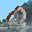
Label: 0